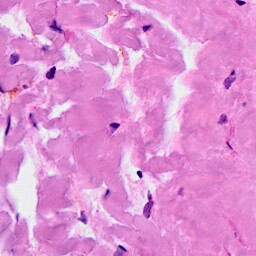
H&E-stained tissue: Breast